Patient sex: M
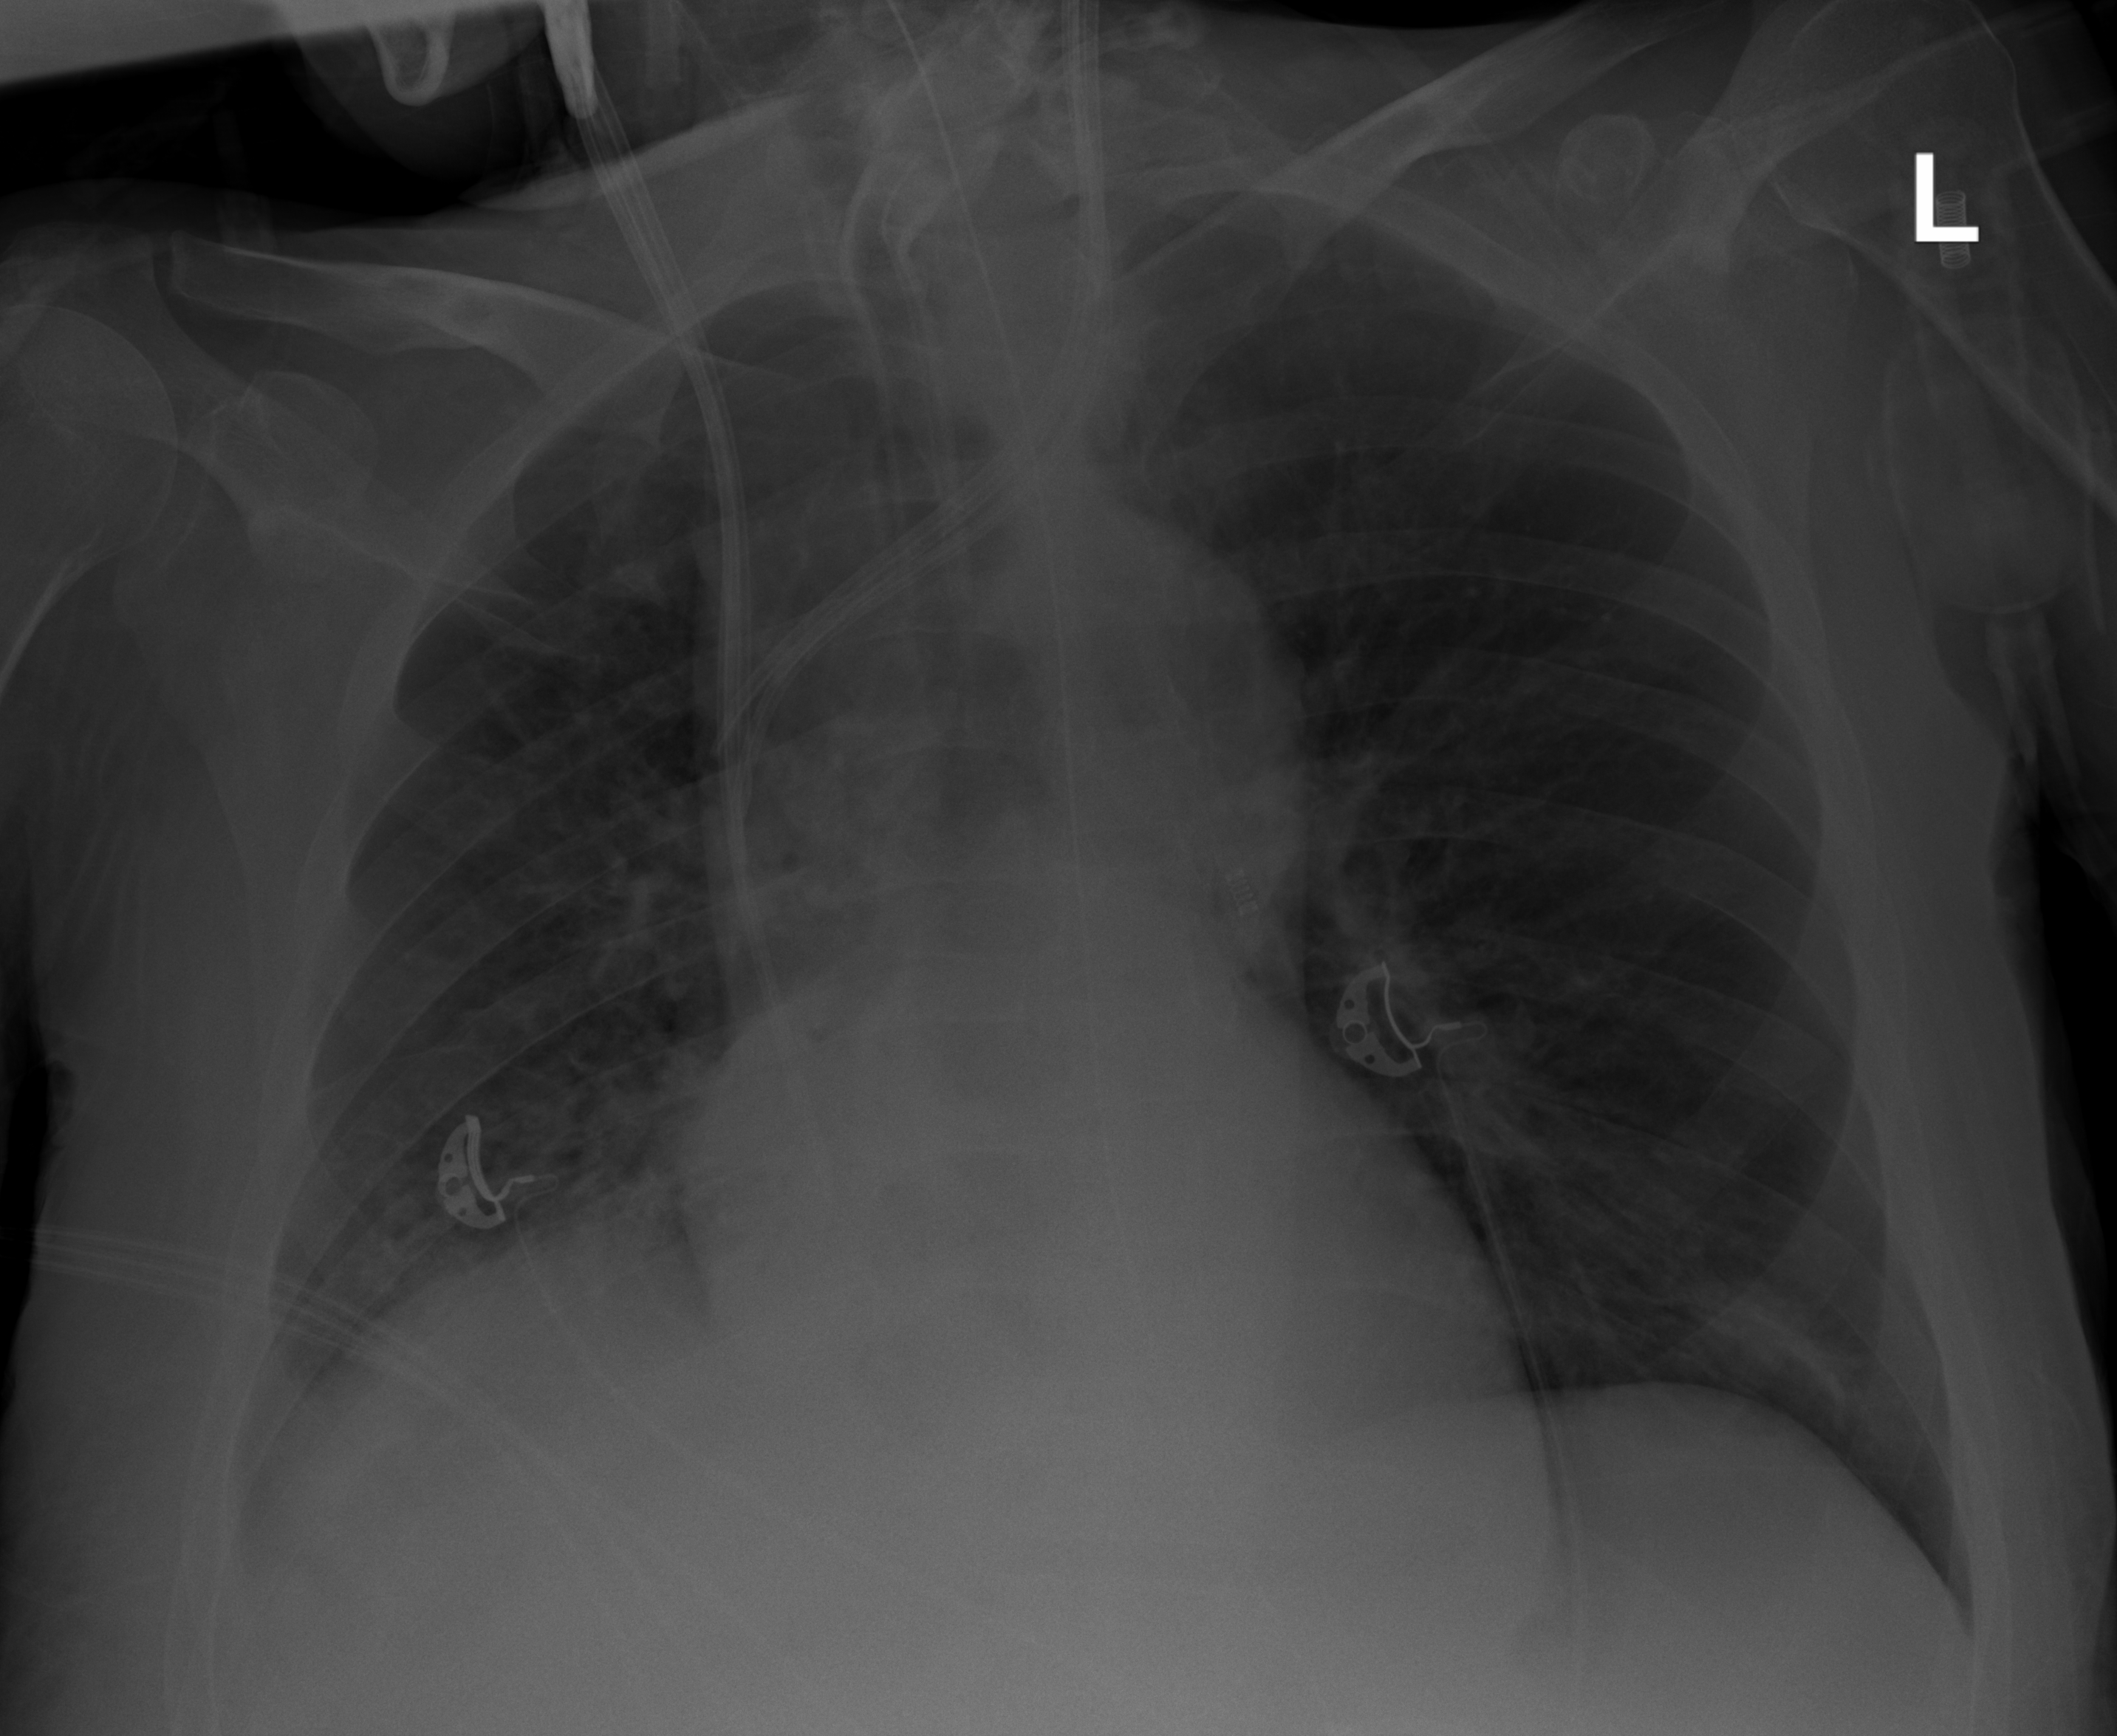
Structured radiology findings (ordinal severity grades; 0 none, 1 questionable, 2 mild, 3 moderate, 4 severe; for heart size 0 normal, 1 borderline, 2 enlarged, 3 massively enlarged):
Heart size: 2
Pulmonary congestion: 0
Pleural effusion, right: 2
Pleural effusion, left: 2
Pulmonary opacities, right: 0
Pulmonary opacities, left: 0
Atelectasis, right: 0
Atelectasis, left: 2